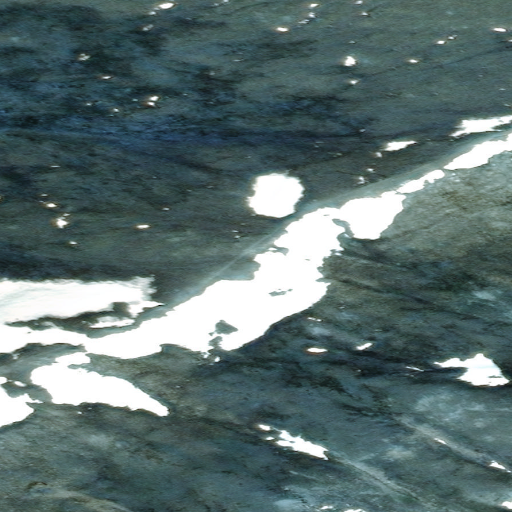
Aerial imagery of gap in Alaska named Saint Anthony Pass containing only unknown